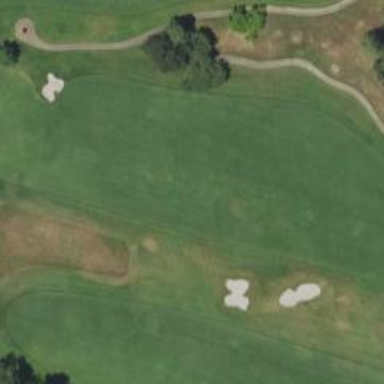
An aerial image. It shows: Golf fairway surrounded by grass.